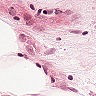
Metastatic tissue present: no